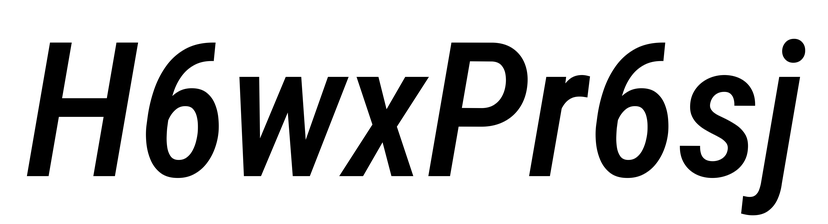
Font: Roboto-Italic_Condensed_Medium_Italic